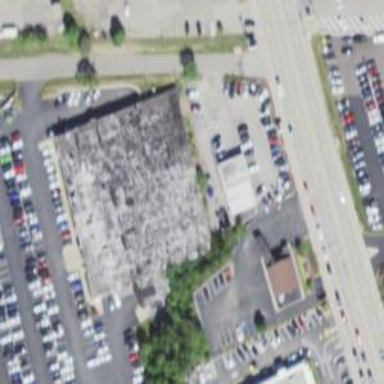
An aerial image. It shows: Car shop building.